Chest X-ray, AP view. Patient: 53 years old, sex M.
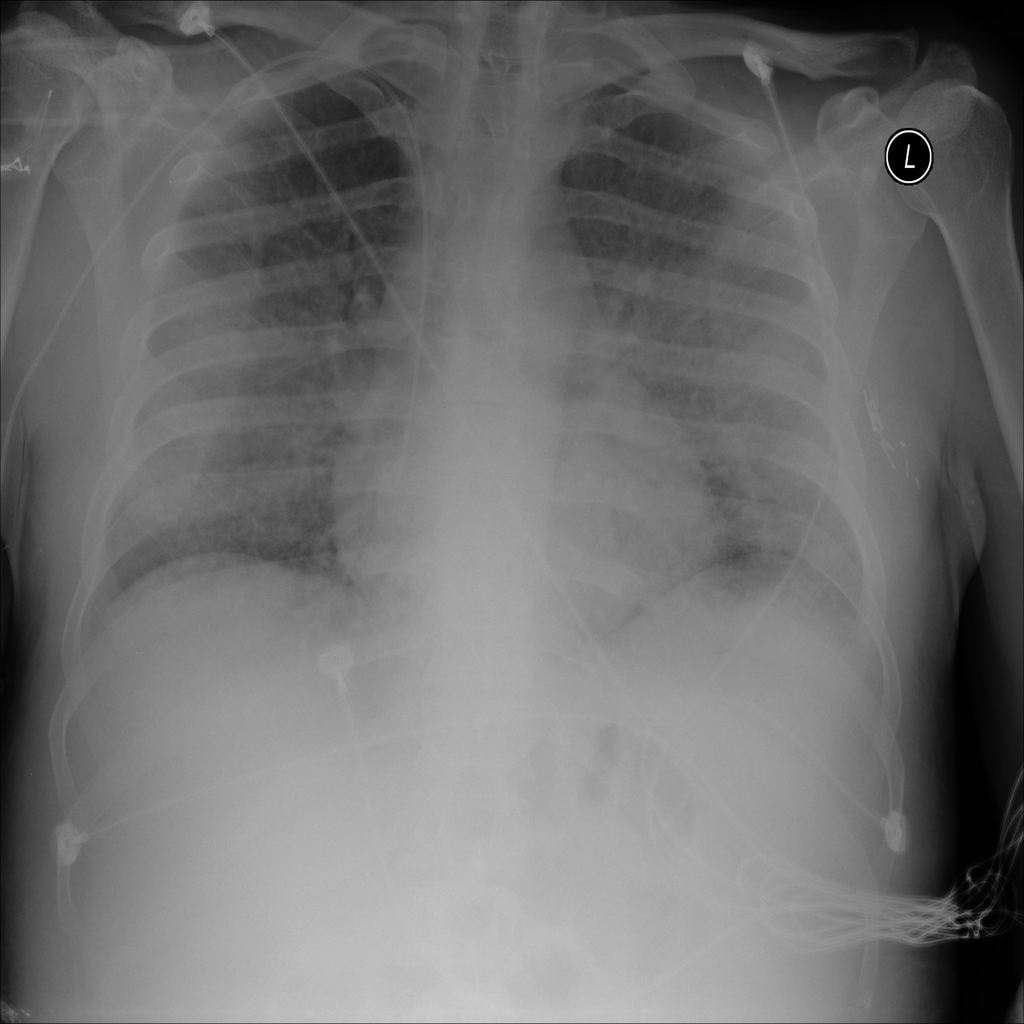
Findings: Edema